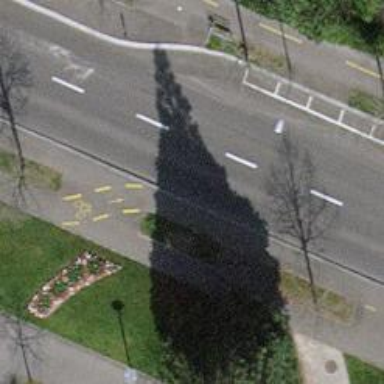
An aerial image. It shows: Avenue of trees.